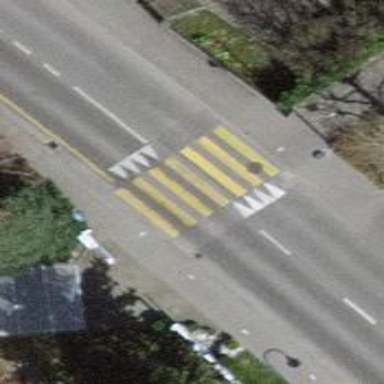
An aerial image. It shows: Traffic calming hump on the road.